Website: ulta-beauty
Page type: store-pickup
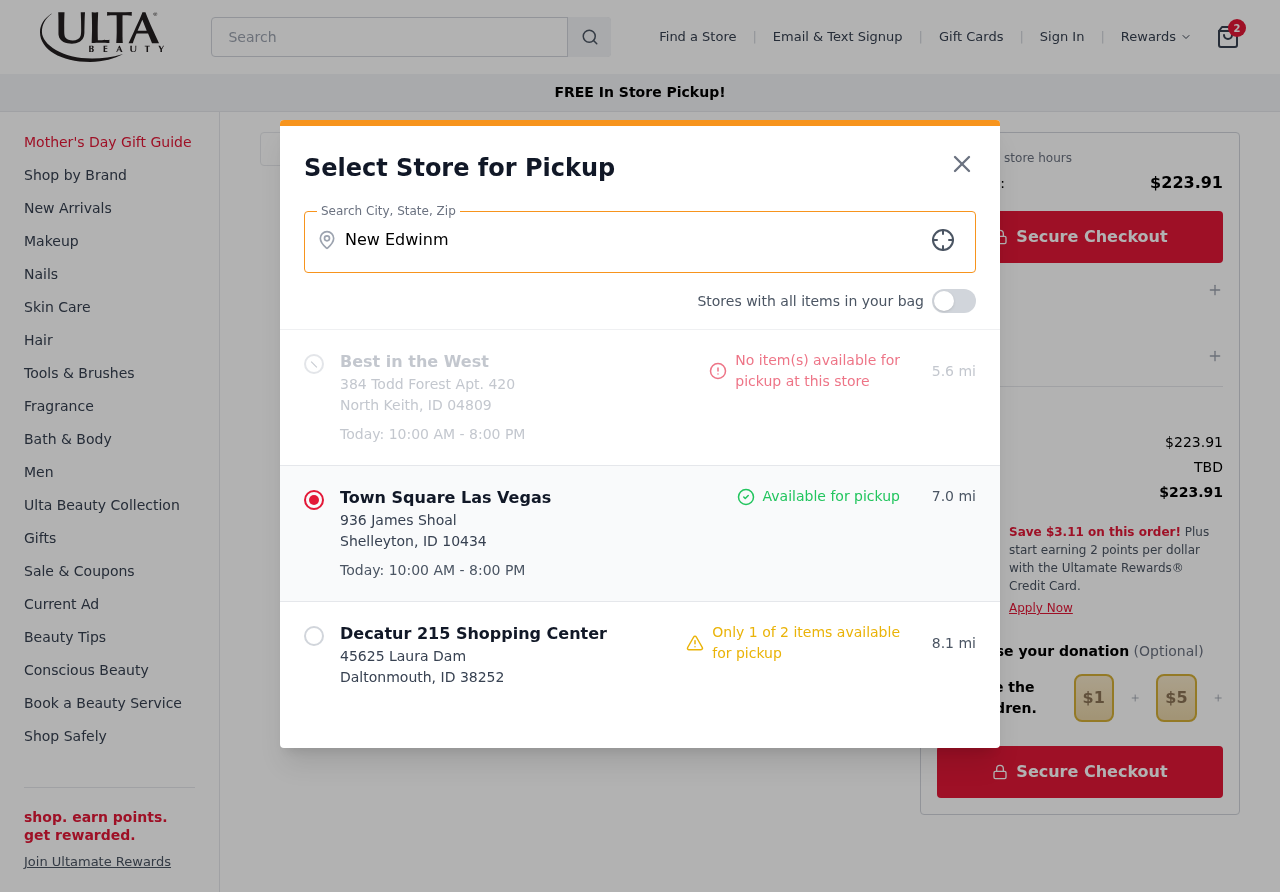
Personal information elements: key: PII_CITY
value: New Edwinmouth
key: PII_LOCATION1_CITY_STATE_ZIP
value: North Keith, ID 04809
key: PII_LOCATION1_NAME
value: Best in the West
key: PII_LOCATION1_STREET
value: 384 Todd Forest Apt. 420
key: PII_LOCATION2_CITY_STATE_ZIP
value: Shelleyton, ID 10434
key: PII_LOCATION2_NAME
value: Town Square Las Vegas
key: PII_LOCATION2_STREET
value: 936 James Shoal
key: PII_LOCATION3_CITY_STATE_ZIP
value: Daltonmouth, ID 38252
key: PII_LOCATION3_NAME
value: Decatur 215 Shopping Center
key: PII_LOCATION3_STREET
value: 45625 Laura Dam
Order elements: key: ORDER_NUM_ITEMS
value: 2
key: ORDER_TOTAL
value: $223.91
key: ORDER_SUBTOTAL
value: $223.91
Search elements: key: HEADER_SEARCH
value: Search
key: SEARCH_STORE_LOCATION
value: New Edwinmouth